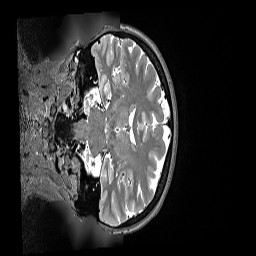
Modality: T2w
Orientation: coronal
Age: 58
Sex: female